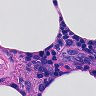
Metastatic tissue present: no